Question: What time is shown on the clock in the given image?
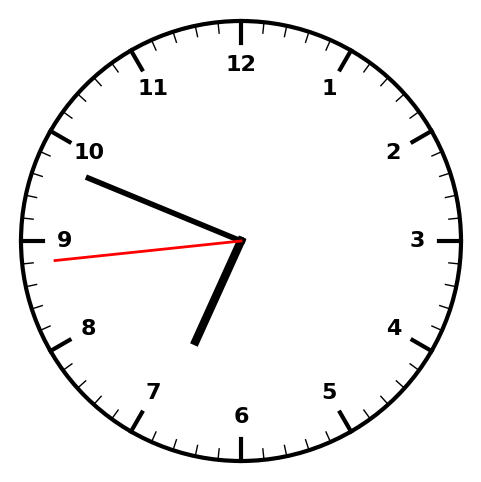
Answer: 06:48:44